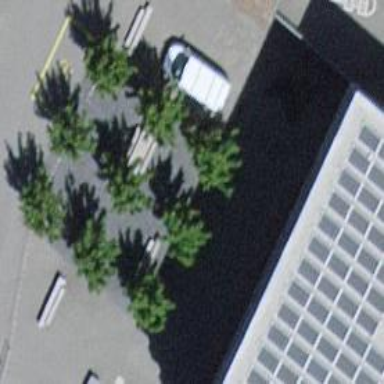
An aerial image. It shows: Picnic table located in leisure land area.